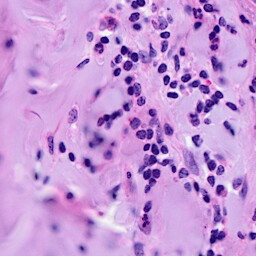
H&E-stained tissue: Breast